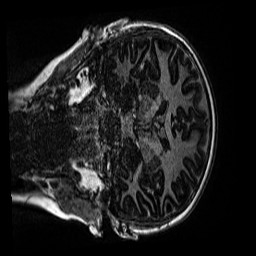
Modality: MP2RAGE
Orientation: coronal
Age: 11
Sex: female
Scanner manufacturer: siemens
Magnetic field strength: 3 T
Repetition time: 4 s
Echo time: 0.00299 s